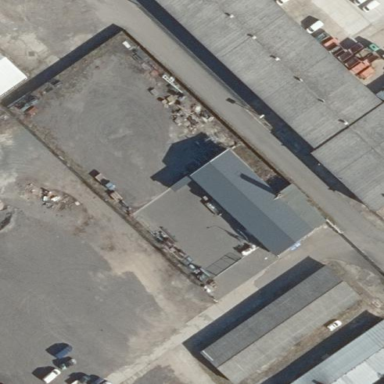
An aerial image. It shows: Part of building.